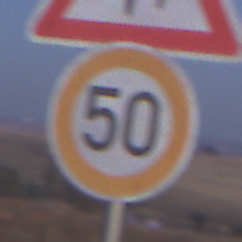
Verkehrszeichen: Geschwindigkeit50
Zusatzzeichen oben: FlugbetriebRechts
Umgebung: Outdoor, Nature
Tageszeit: SunriseSunset
Wetter: Clear
Licht: Natural
Jahreszeit: NotSpecified
Kontrast: LowContrast